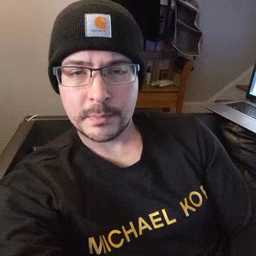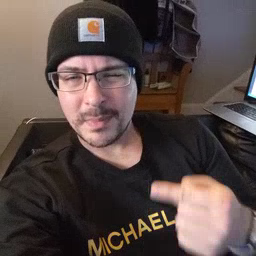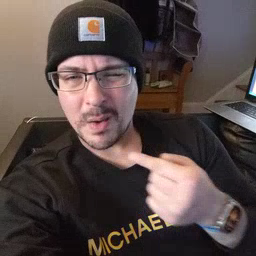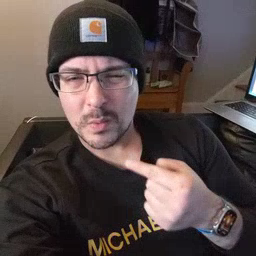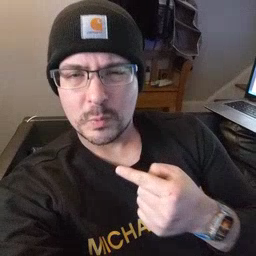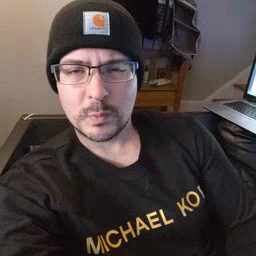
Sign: owie